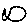
Label: fish